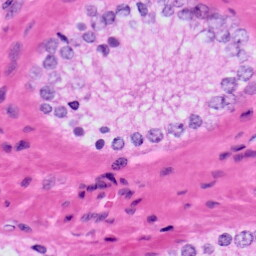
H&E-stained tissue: Prostate